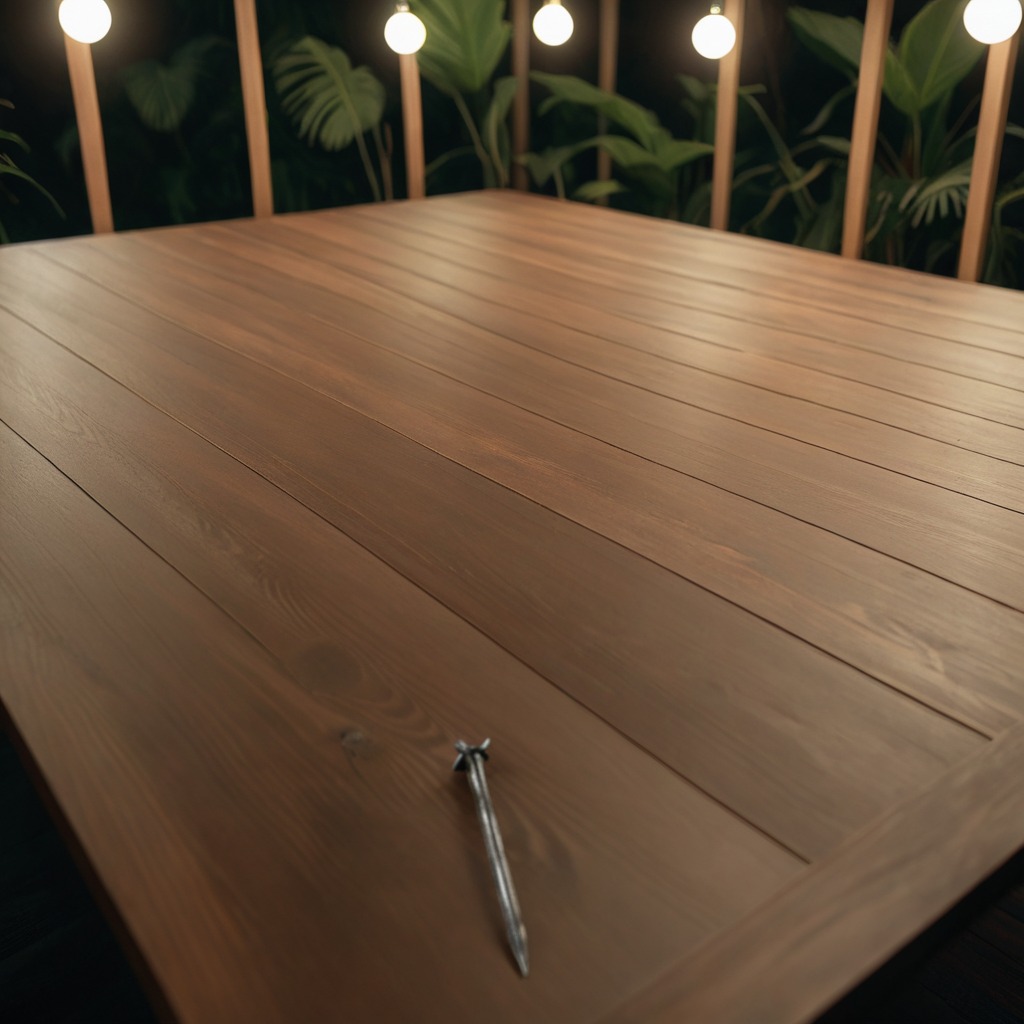
A nail is lying on a wooden table in a jungle field workshop tent at night.